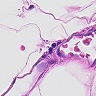
Metastatic tissue present: no